Question: I am trying to optimize a script and I'm using firebug profiler to see what functions use most time to start from there.
My problem is that the script uses jQuery and raphaeljs and their functions, events etc are listed as "anonymous". All of them.
As you can see in the image below everything I defined appears with name.
Here's a image of what I see (the image is readable just zoom a bit (ctrl + "+")).

Since I don't plan to modify jQuery or raphael I don't really care what's the name of the function called (tho it would be nice to know) but I'm really interested on where did that function has been called from (to see if I can reduce the number of calls or something). Any idea how to do that?
Thank you for your help.
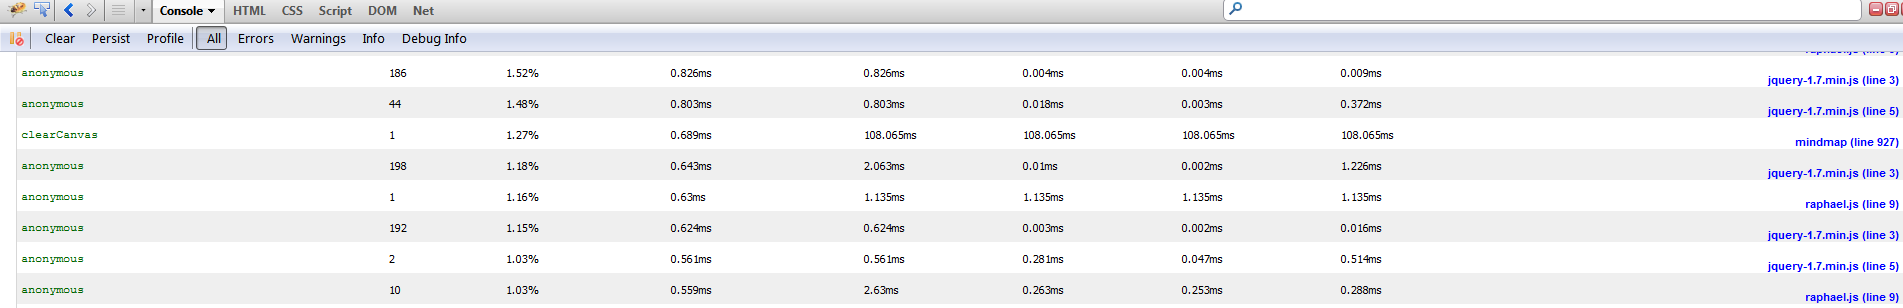
Answer: In Firebug, use the stack panel to identify who is calling and who has been called.
During the debug process, use the unminified version of the scripts in order to breakpoint in the proper positions.